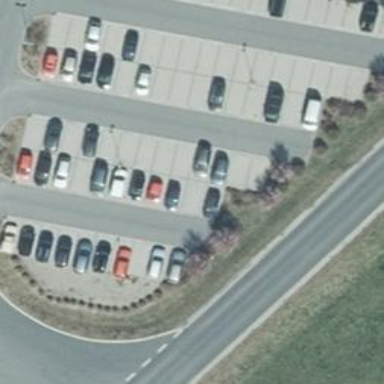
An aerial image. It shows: Asphalt parking aisle road for service vehicles.